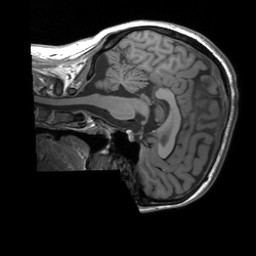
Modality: T1w
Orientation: sagittal
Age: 25
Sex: female
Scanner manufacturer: siemens
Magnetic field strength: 3 T
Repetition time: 1.9 s
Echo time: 0.00252 s